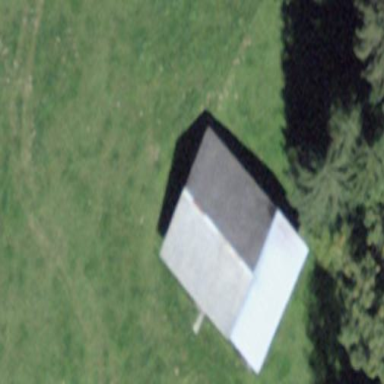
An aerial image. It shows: Rural barn.